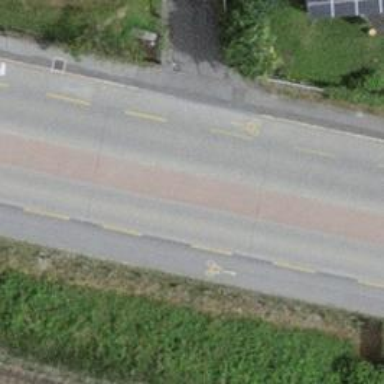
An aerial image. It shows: Primary highway with asphalt surface. It also has lane for cyclists on both sides.